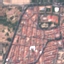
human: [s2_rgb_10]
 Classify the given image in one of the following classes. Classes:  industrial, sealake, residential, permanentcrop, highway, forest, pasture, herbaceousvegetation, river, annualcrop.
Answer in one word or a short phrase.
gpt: Residential